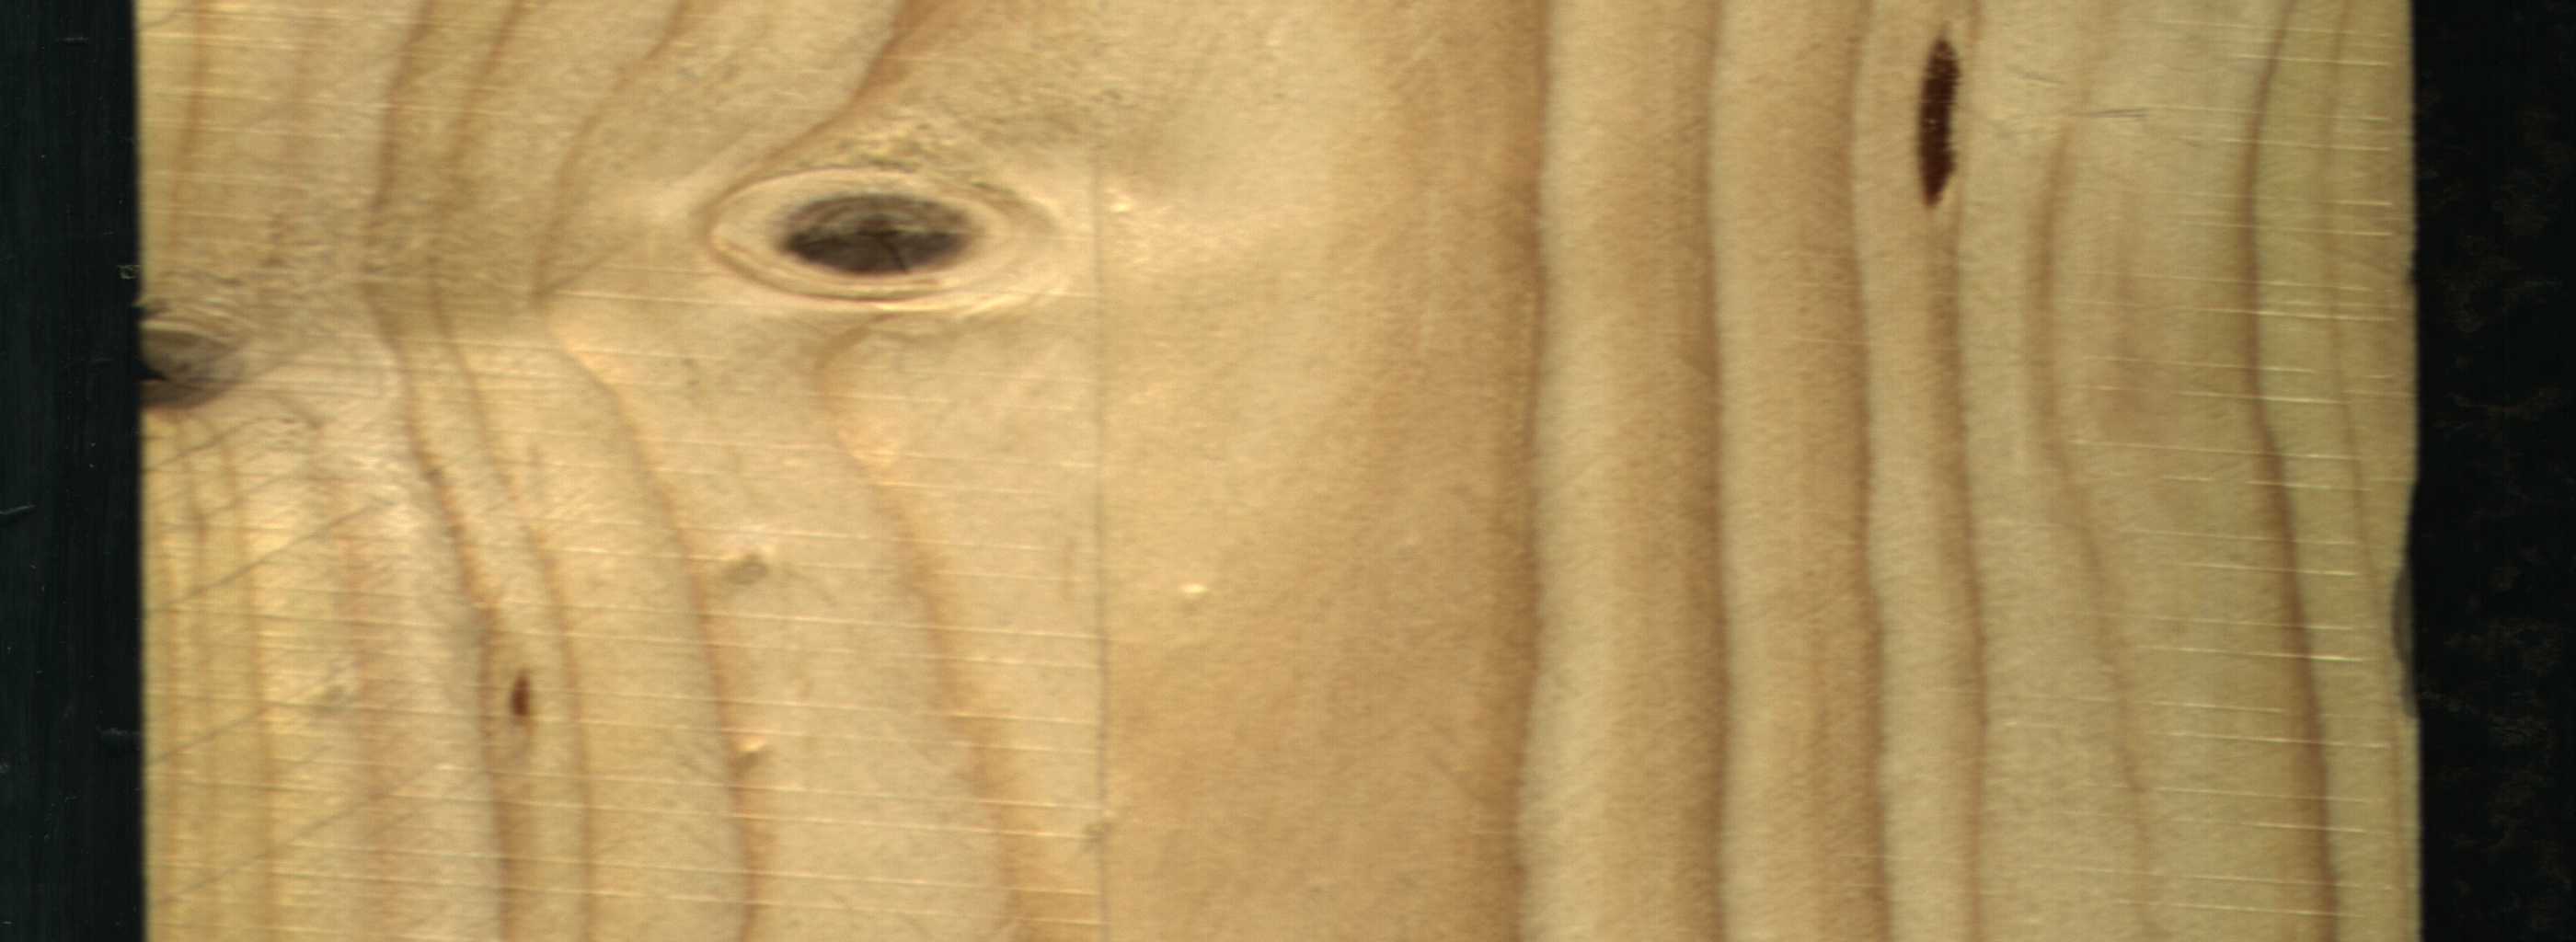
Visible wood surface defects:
resin
Live_Knot
Live_Knot